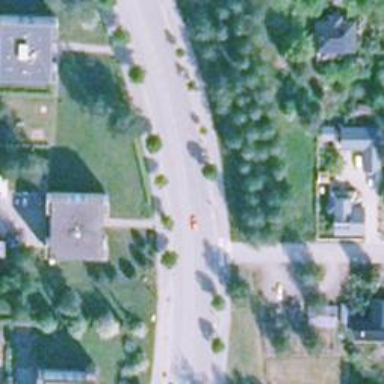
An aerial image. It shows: Road with "give way" sign.